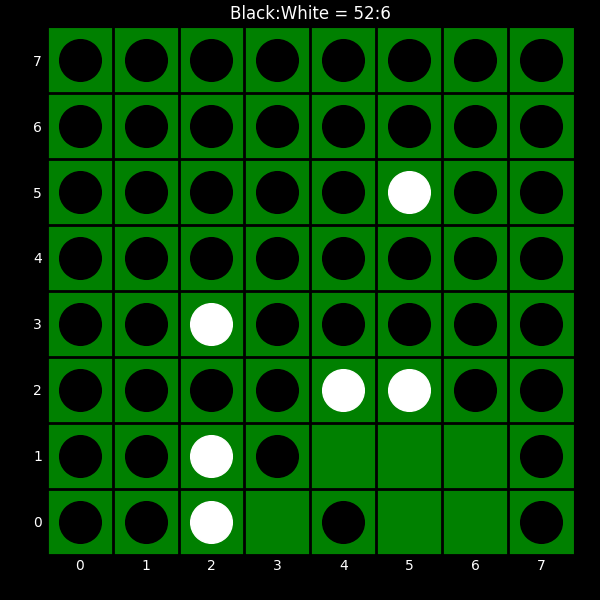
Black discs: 52
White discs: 6